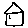
Label: house